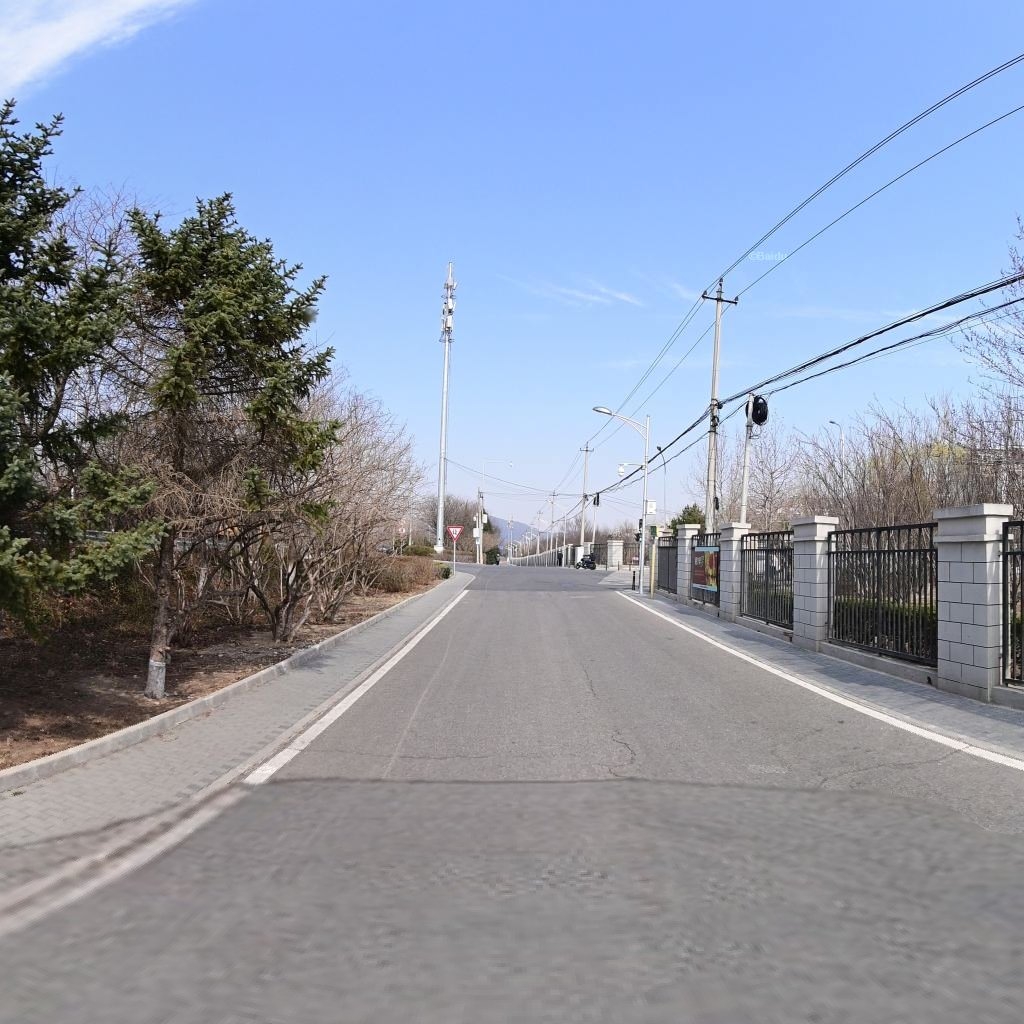
Region: Haidian
Road damage annotations: transverse crack, transverse crack, longitudinal crack, longitudinal crack